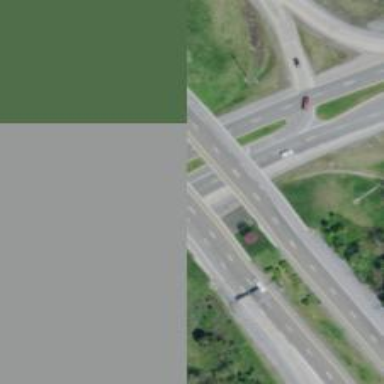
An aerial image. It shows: Trunk highway.